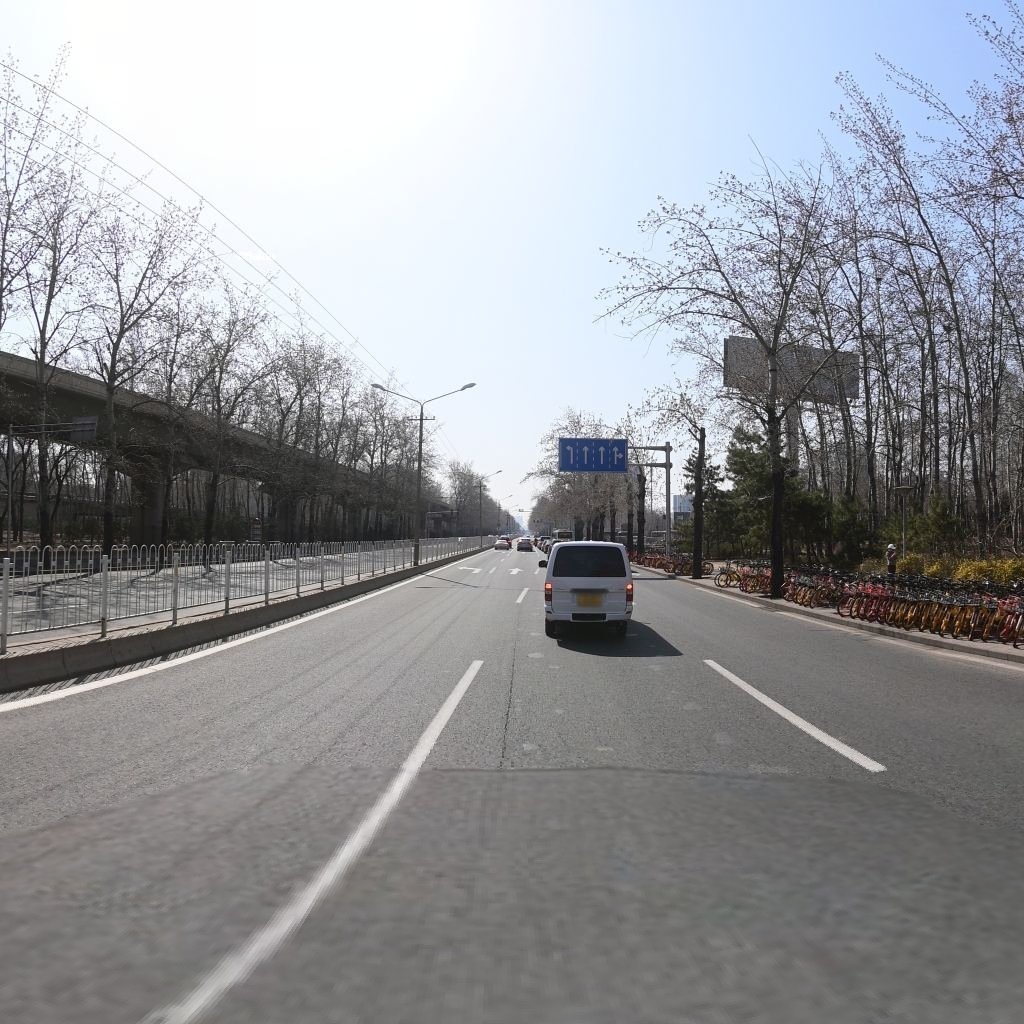
Region: Chaoyang
Road damage annotations: longitudinal crack